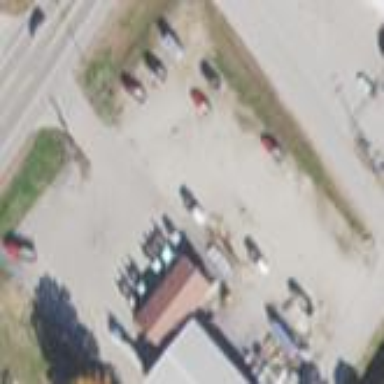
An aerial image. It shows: Paved parking area.